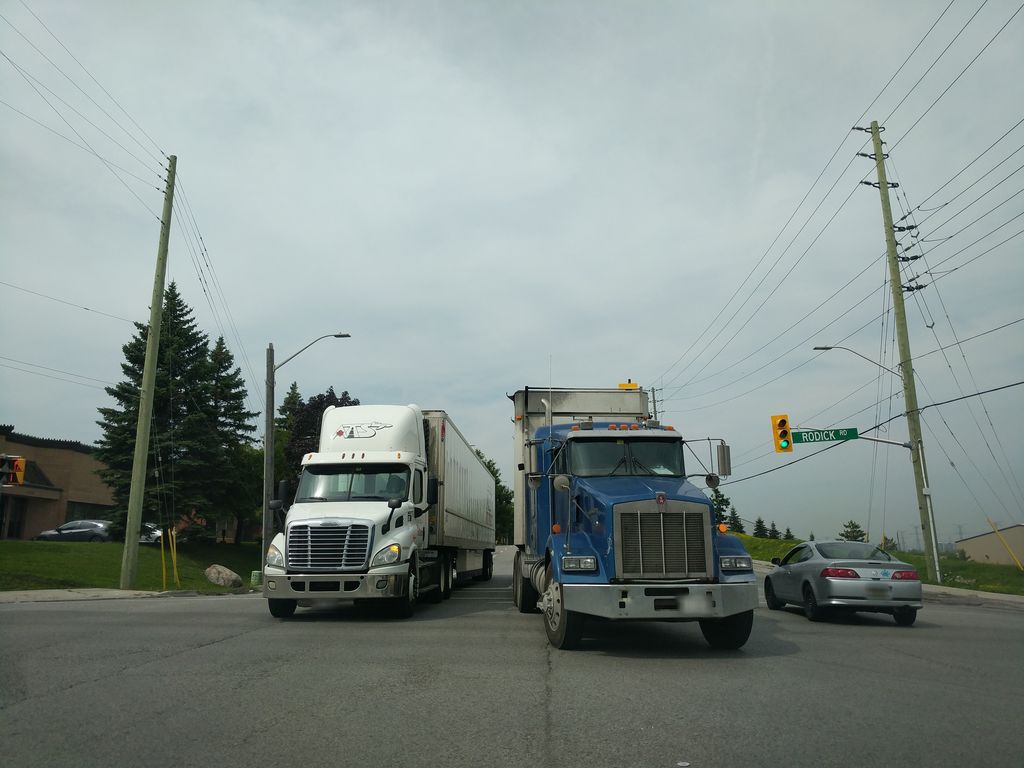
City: toronto